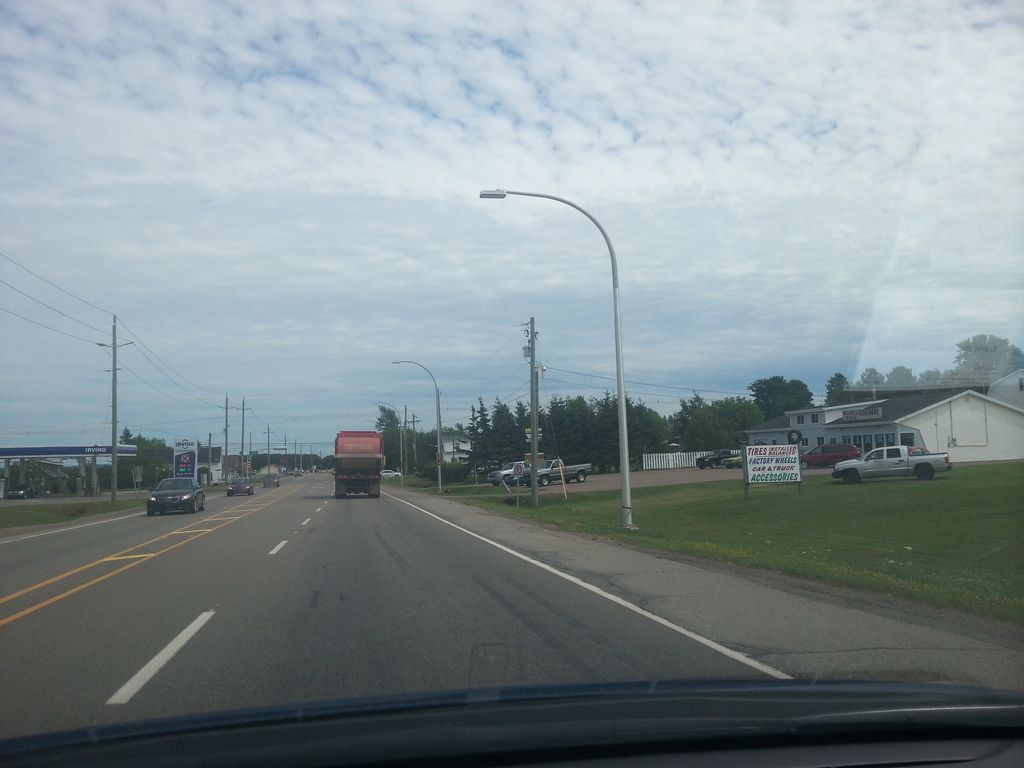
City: charlottetown